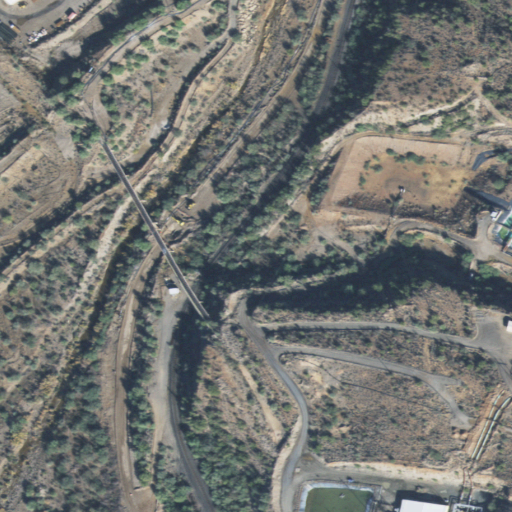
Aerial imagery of valley in Arizona named Elder Gulch containing shrub, open development, medium intensity development, low intensity development, and high intensity development